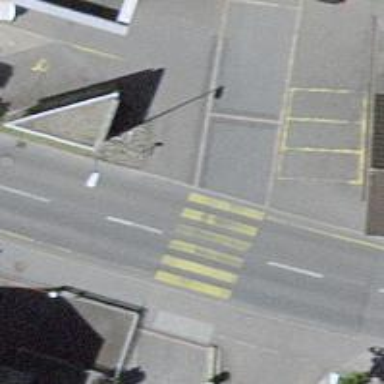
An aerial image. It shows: Pedestrian crossing with zebra markings on footway.